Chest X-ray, PA view. Patient: 57 years old, sex M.
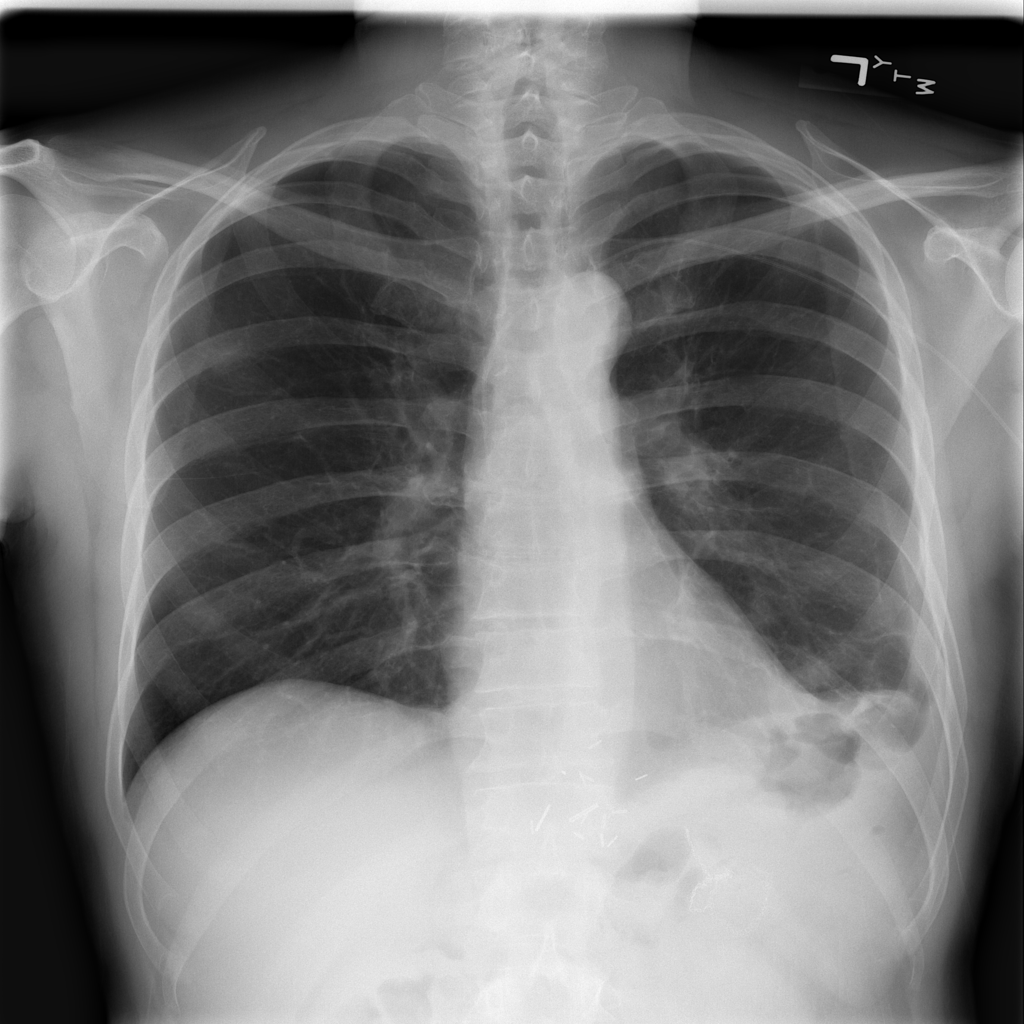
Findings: Consolidation, Effusion, Mass, Nodule